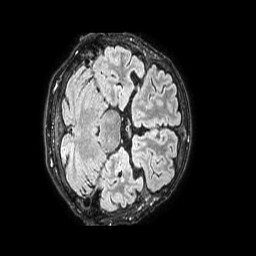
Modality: FLAIR
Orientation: axial
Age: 75
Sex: female
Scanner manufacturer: philips
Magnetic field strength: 1.5 T
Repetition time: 4.8 s
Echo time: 0.3071 s